Question: I want to open 1 or more Excel-workbooks programmatically. And when I open the workbook, you get a question: And I don't want press ""
How can you leave this messagebox? So the functionality will not interrupted anymore. Updating is not needed.

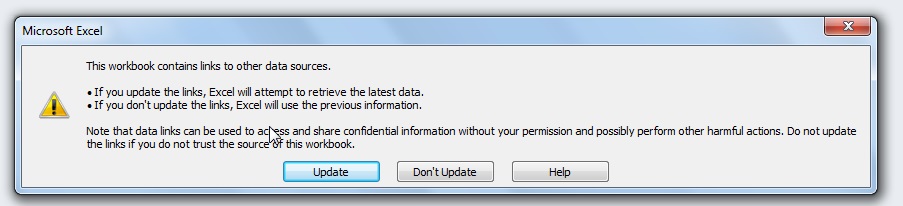
Answer: try placing in the workbook Open event handler:
'''
Application.AskToUpdateLinks = False
'''